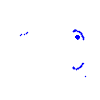
Particle: kaon